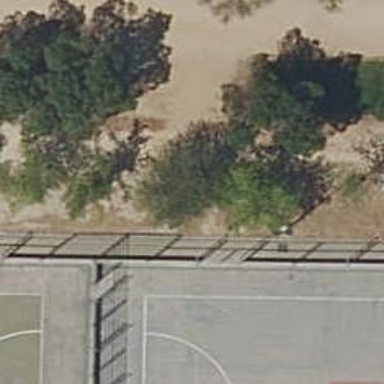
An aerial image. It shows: Footway with sandy surface.